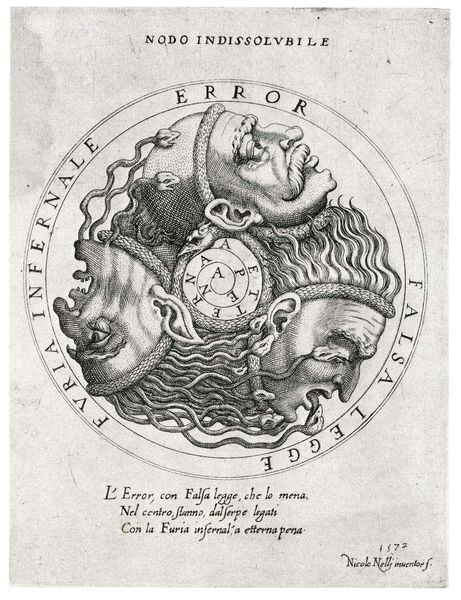
Titel: Nodo Indissolvbile
Künstler: Niccolò Nelli
Institution: (Seriendruck)
Schlagwörter: dunkel, kopf, grau, hell, köpfe, männer, nase, ohr, profil, zeichnung, bart, gesichter, profile, gesicht, rahmen, tod, signatur, haare, drei, kreis, rund, schrift, datierung, kette, graphik, wehen, inschrift, medaillon, schwarzweiss, stich, text, schlange, allegorie, zähne, zunge, medusa, medaille, kreislauf, biss, gewellt, grotesk, latein, fehler, unendlich, drei köpfe, furien, janus, error, dreigestirn, nicolo, 1572, irrtum, flasa legge, falsa legge, falsa, nodo indissolvbile, aetternapena, infernale, 1172, nodo, unlösbarer knoten, schlanfgen, pena, furia infernale, modo indissolubile